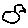
Label: bird